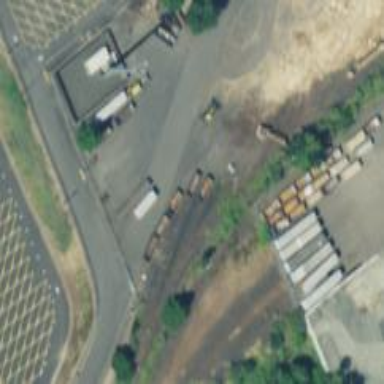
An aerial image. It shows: Railway siding with rails.